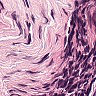
Metastatic tissue present: no